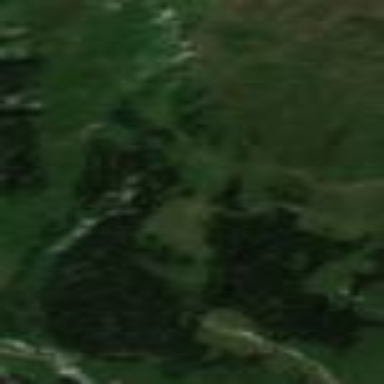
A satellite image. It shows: Forest area.